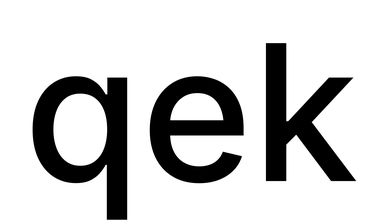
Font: Inter_Medium